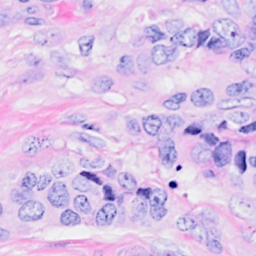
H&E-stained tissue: Breast